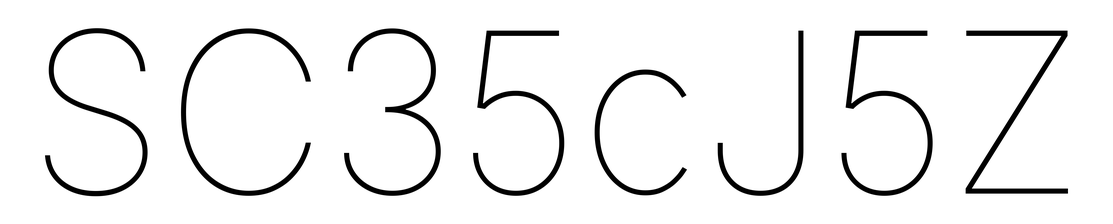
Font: Inter_Thin